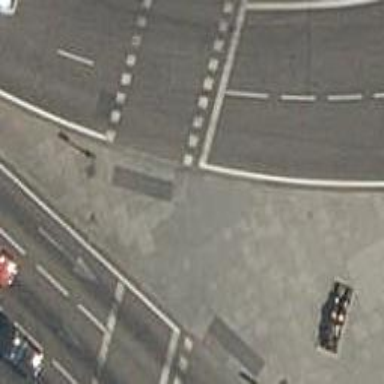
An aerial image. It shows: Kerb barrier.